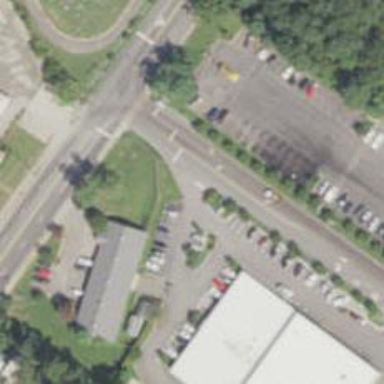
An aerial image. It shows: Stop road.